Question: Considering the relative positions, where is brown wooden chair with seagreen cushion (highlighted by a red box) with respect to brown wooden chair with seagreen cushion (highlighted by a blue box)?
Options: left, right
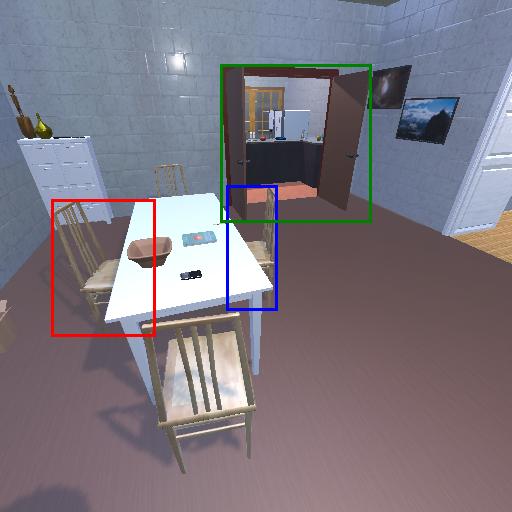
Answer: left